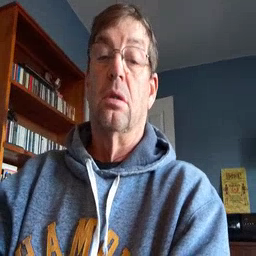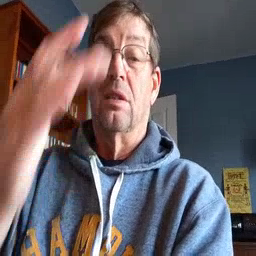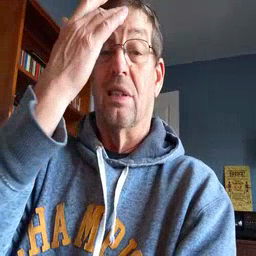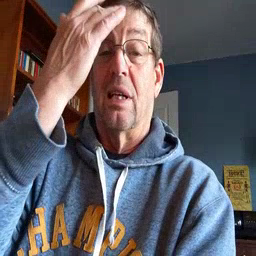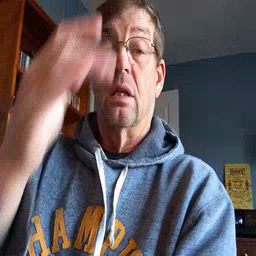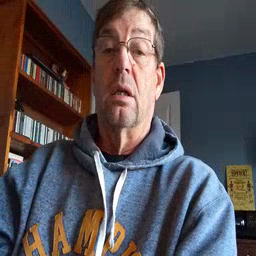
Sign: sick